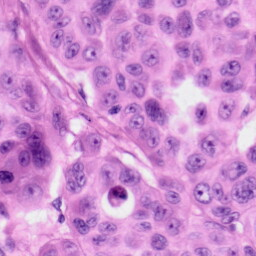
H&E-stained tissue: Skin